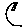
Label: moon